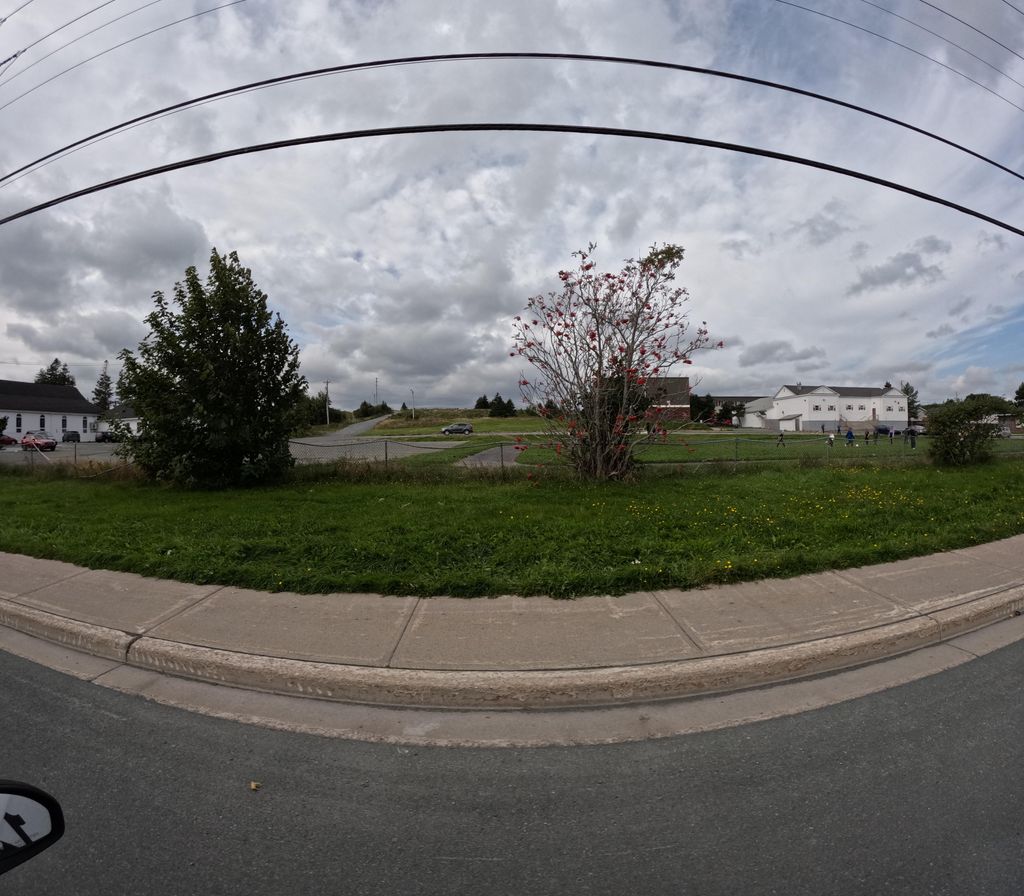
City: st_johns